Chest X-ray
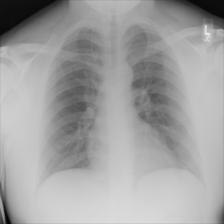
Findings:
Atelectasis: negative
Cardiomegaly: negative
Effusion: negative
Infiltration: negative
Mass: negative
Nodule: negative
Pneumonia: negative
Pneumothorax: negative
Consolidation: negative
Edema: negative
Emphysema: negative
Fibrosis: negative
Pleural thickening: negative
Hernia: negative